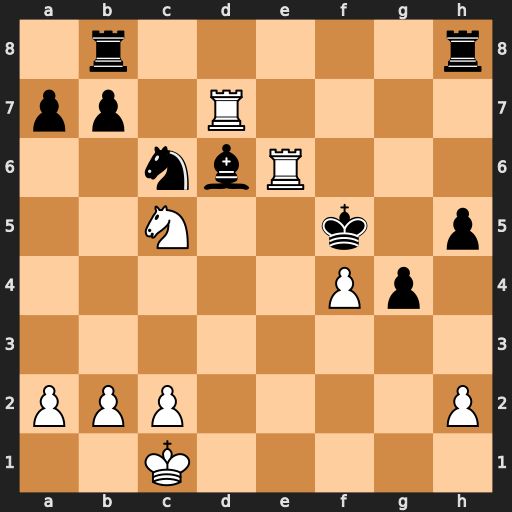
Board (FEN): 1r5r/pp1R4/2nbR3/2N2k1p/5Pp1/8/PPP4P/2K5
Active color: w
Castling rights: -
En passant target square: -
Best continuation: Rf7#